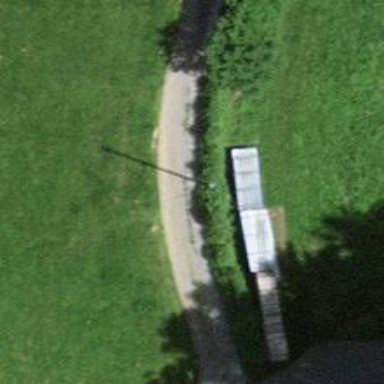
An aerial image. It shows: Utility pole as the man-made structure.